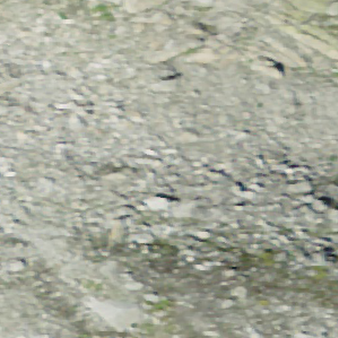
Label: other